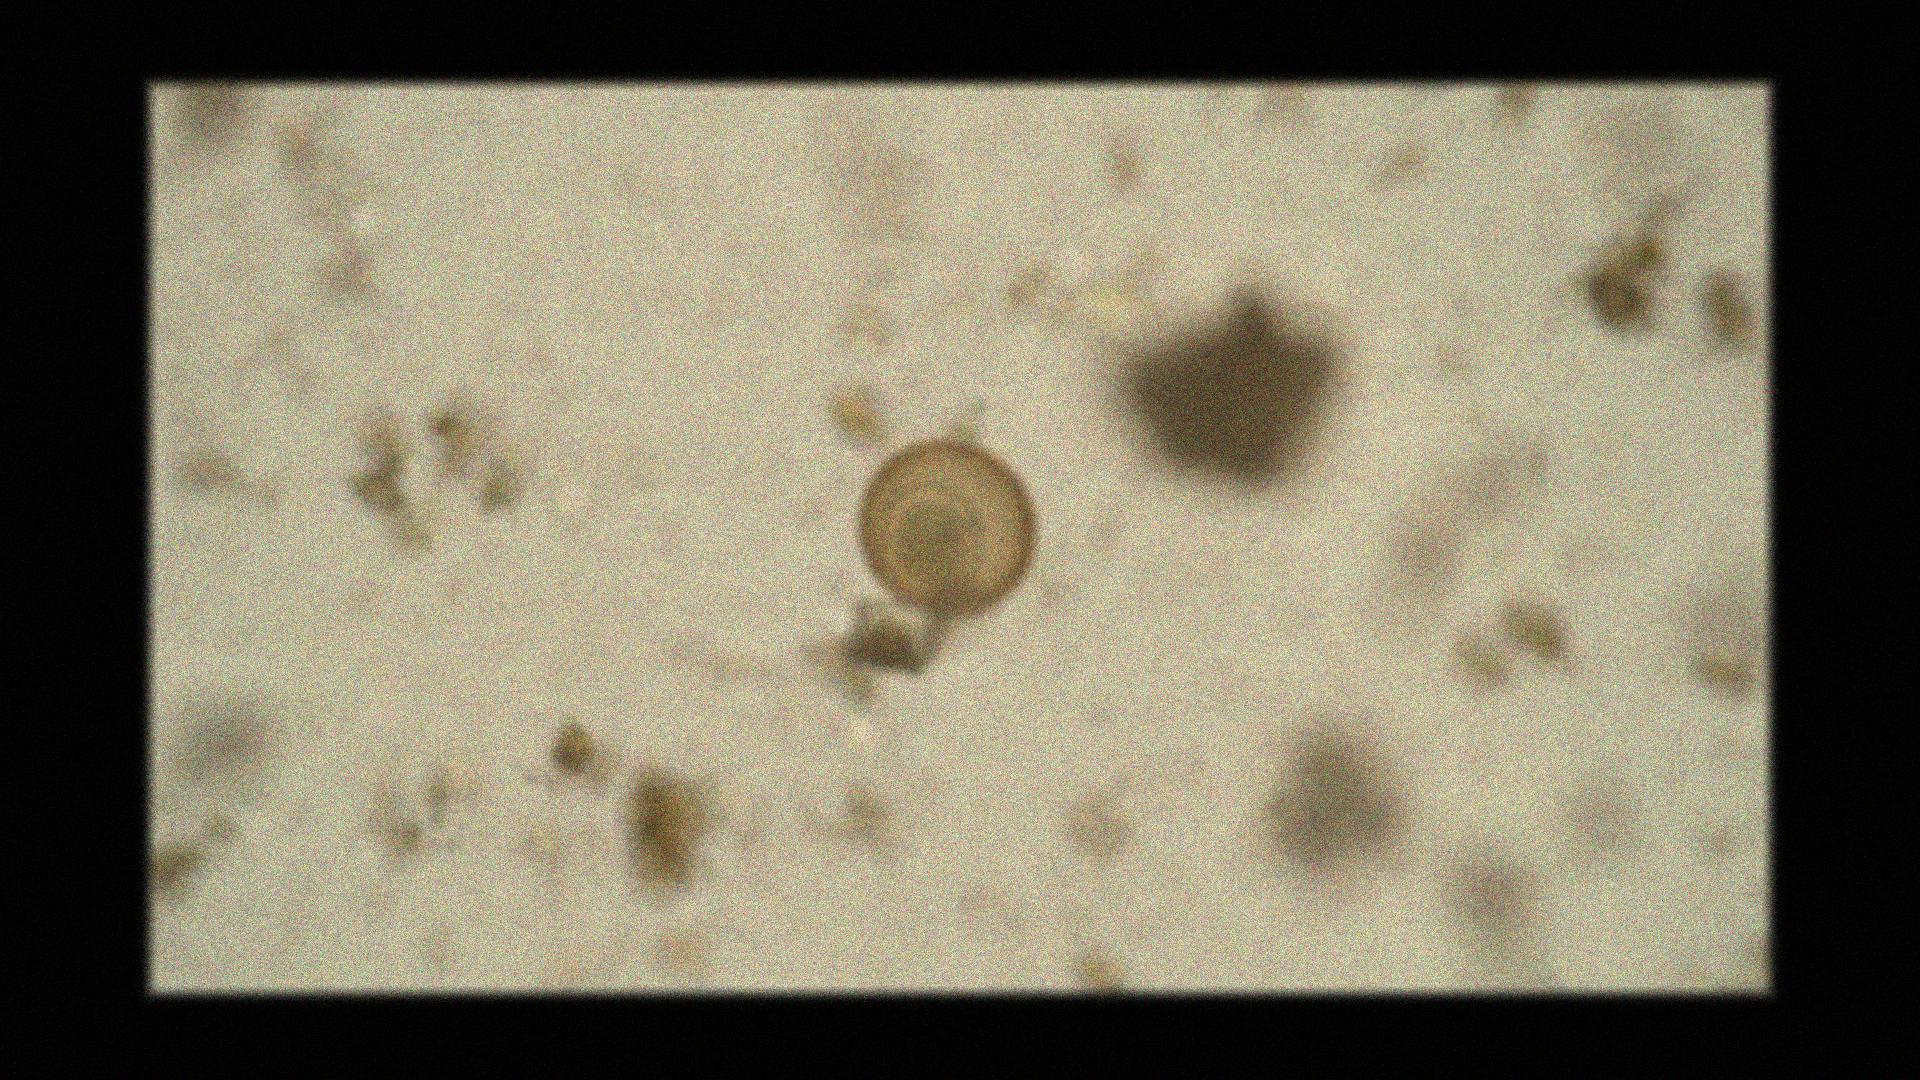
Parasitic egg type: Hymenolepis diminuta